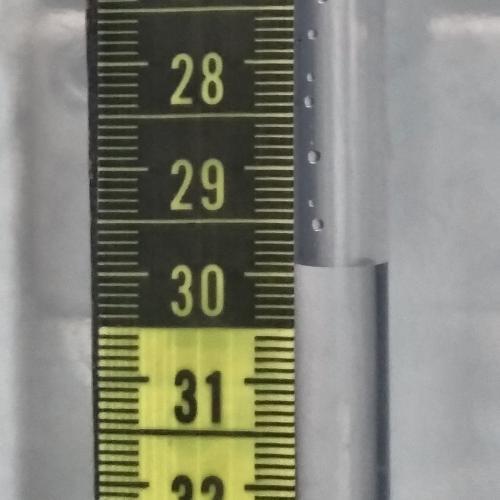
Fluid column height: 29.9 cm